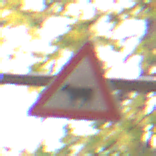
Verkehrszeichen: ViehtriebRechts
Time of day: MorningAfternoon
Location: Outdoor (Nature)
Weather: Overcast
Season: Autumn
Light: Natural